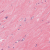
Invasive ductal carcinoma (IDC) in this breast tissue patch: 0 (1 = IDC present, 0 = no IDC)